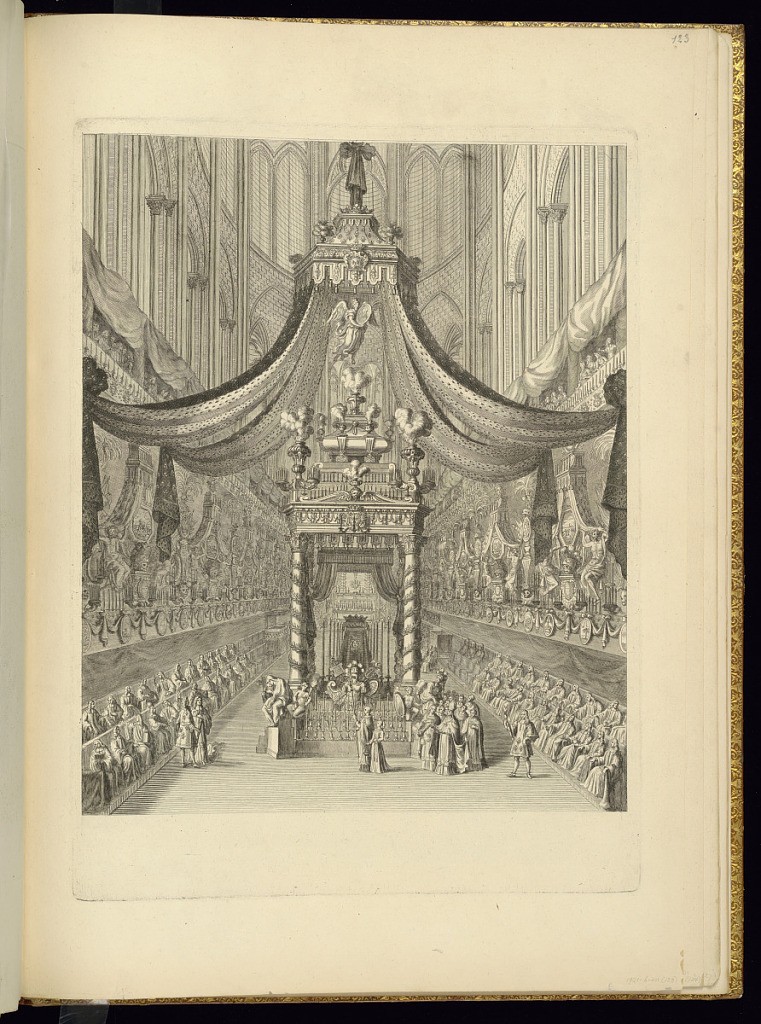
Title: Funereal Monument
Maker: Jean Berain, the elder, French, 1640-1711
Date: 1711
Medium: Engraving on laid paper
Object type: Bound print
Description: Funereal monument placed under a baldachin within a church. On either side of the monument are rows of seated onlookers, with members of the clergy processing by. The plate is not signed.